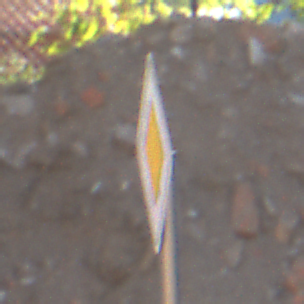
Verkehrszeichen: Vorfahrtsstrasse
Umgebung: Outdoor, Suburban
Tageszeit: MorningAfternoon
Wetter: PartlyCloudy
Licht: Natural
Jahreszeit: NotSpecified
Kontrast: HighContrast